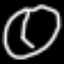
Label: clock